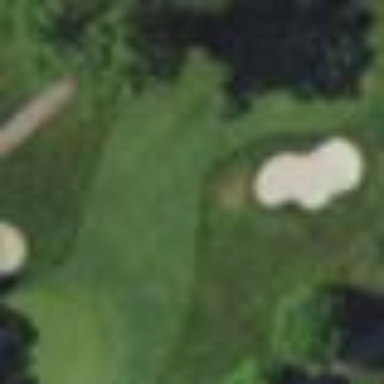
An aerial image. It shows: Scenic golf fairway.